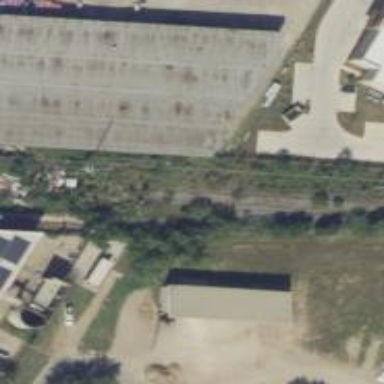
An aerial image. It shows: Disused railway spur.